Question: :
I have a payment system in which payment can be made though GiftCoupon, ClubMembershipCard etc. One payment itself can have multiple payment components
:
I have a Payment class. It has payment components like GiftCouponPayment, ClubMembershipCardPayment, CashPayment and so on. Each component type satisfy a common interface IPaymentComponent. I have implemented it using the knowledge about the existing types.
1) How to implement this function in a way - without knowing what all are the types that exist? That means it need to work for all types that implement IPaymentComponent interface.
2) If it is not possible to achieve it in LINQ to SQL, is it possible in Entity Framework?
3) Is it association / aggregation or composition when generate GiftCouponPayment entities inside Payment object?
Note: I am using LINQ to SQL as ORM. GiftCouponPayment and Payment are autogenerated classes and these objects are created by ORM. I have added more functionality to these classes by using partial classes.
Note: In database each PaymentComponent (E.g. GiftCouponPayment) has its own properties (e.g CouponValue,CardValue etc). Hence . We need separate tables. Is there a solution in that line?
Note: GiftCouponPayment already exist in the database prior to this payment. We need to identify the GiftCouponPayment object by using GiftCouponPaymentID provided by the customer. We just need to update the PaymentID column in this table.
> A leaky abstraction refers to any implemented abstraction, intended to reduce (or hide) complexity, where the underlying details are not completely hidden

:
1. Entity Framework 4, inheriting vs extending?
2. How to choose an Inheritance Strategy http://blogs.msdn.com/b/alexj/archive/2009/04/15/tip-12-choosing-an-inheritance-strategy.aspx
3. Fluent API Samples - http://blogs.msdn.com/b/adonet/archive/2010/12/14/ef-feature-ctp5-fluent-api-samples.aspx
'''
public interface IPaymentComponent
{
int MyID { get; set; }
int MyValue { get; set; }
int GetEffectiveValue();
}
public partial class GiftCouponPayment : IPaymentComponent
{
public int MyID
{
get
{
return this.GiftCouponPaymentID;
}
set
{
this.GiftCouponPaymentID = value;
}
}
public int MyValue
{
get
{
return this.CouponValue;
}
set
{
this.CouponValue = value;
}
}
public int GetEffectiveValue()
{
if (this.CouponNumber < 2000)
{
return 0;
}
return this.CouponValue;
}
}
public partial class Payment
{
public List<IPaymentComponent> AllPaymentComponents()
{
List<IPaymentComponent> allPayComps = new List<IPaymentComponent>();
List<GiftCouponPayment> giftCouponPaymentList = new List<GiftCouponPayment>();
List<CashPayment> cashPaymentList = new List<CashPayment>();
foreach (GiftCouponPayment g in this.GiftCouponPayments)
{
giftCouponPaymentList.Add(g);
allPayComps.Add(g);
}
foreach (CashPayment c in this.CashPayments)
{
cashPaymentList.Add(c);
allPayComps.Add(c);
}
return allPayComps;
}
}
'''
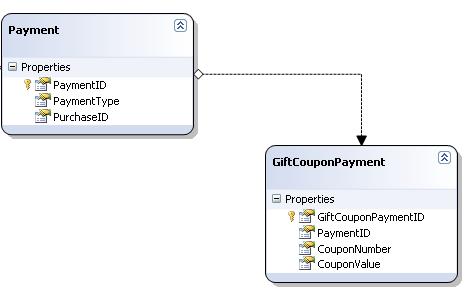
Answer: I think you might want to step back from the design for a moment. What I've heard is this:
> A payment consists of one or more components, and each component can be one of a variety of types
What it sounds like you need is a 'Payment' table, then a 'PaymentComponent' table with a foreign key relation back to the 'Payment' table. You can then implement inheritance on the 'PaymentComponent' table for your various forms of payment.